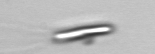
Label: Chrysochromulina